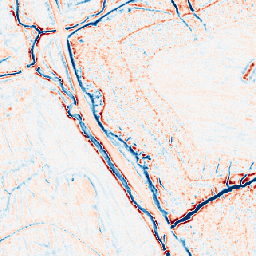
Category: edge_preserving
Decomposition family: bilateral
Decomposition parameters: d: 9
sigma_color: 50
sigma_space: 100
Upsampling method: area
Upsampling parameters: scale: 4
Upsampling scale: 4